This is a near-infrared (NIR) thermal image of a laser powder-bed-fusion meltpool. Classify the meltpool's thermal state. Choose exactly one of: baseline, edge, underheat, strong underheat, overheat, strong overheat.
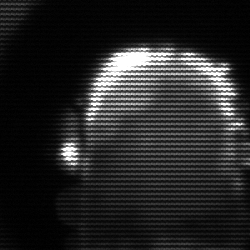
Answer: baseline